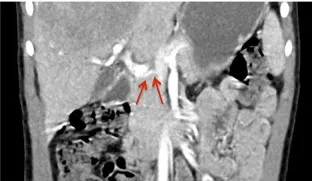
Nine years-old male with Abernethy type II portosystemic shunt and hepatic adenoma. A hypoplastic PV (arrow).
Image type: radiology (ct)